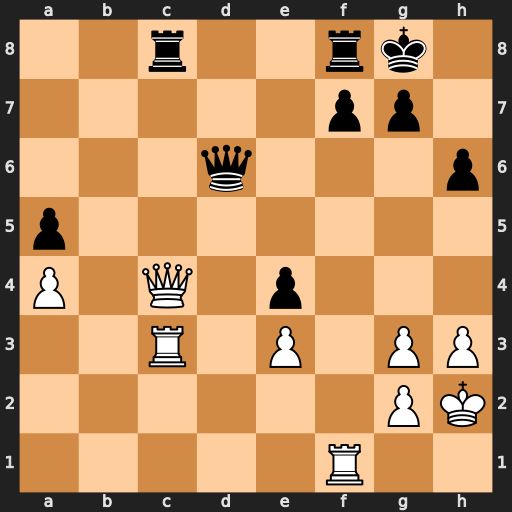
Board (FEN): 2r2rk1/5pp1/3q3p/p7/P1Q1p3/2R1P1PP/6PK/5R2
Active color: w
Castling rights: -
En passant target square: -
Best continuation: Qxc8 Rxc8 Rxc8+